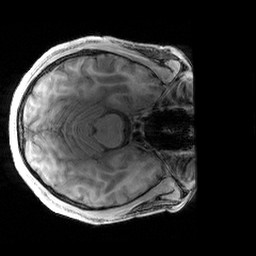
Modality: T1w
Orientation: axial